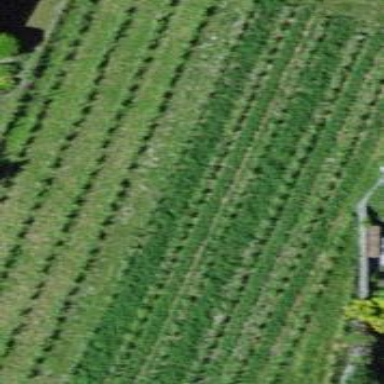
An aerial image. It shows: Vineyard growing grapes.